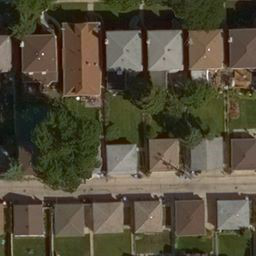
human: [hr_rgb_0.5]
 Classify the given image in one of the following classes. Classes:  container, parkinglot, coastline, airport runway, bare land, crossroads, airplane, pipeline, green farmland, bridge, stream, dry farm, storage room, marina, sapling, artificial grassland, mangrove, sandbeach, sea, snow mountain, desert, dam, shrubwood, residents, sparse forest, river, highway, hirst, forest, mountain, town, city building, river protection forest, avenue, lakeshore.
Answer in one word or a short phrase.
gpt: residents